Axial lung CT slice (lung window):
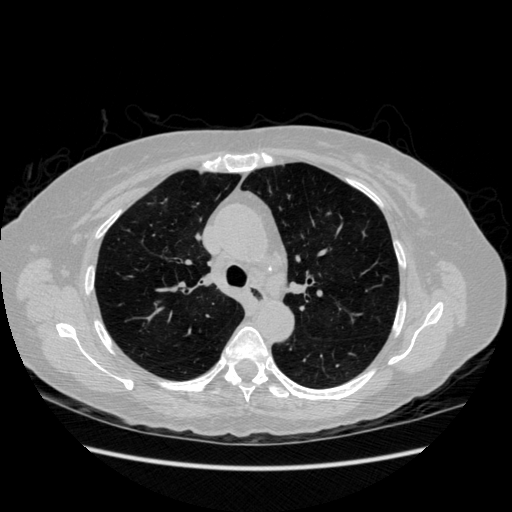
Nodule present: no